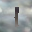
Label: 1